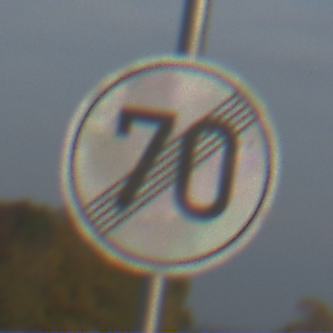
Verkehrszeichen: EndeGeschwindigkeit70
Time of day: SunriseSunset
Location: Outdoor (Nature)
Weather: PartlyCloudy
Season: NotSpecified
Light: Natural